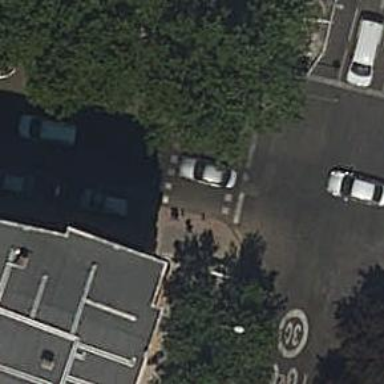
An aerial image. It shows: Road with traffic signals and zebra crossing with traffic signals.